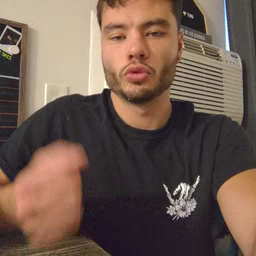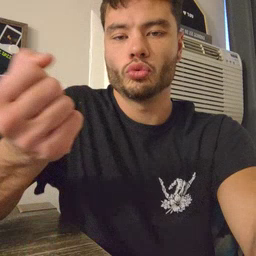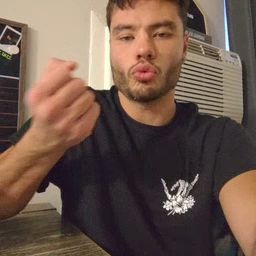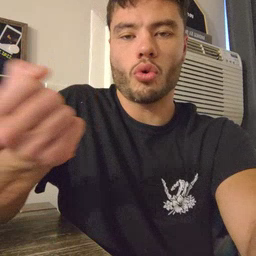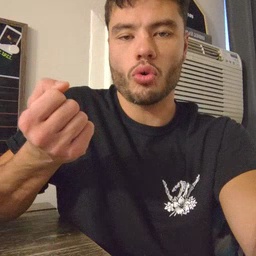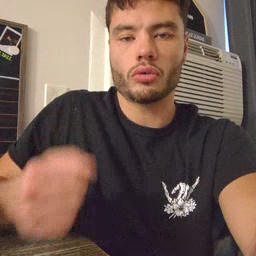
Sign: drawer